Question: I am trying to add SQL Server database file using VS2008, but I got an error said this server version is not supported. Only servers up to Microsoft SQL Server 2005 are supported. I tried to delete the Microsoft SQL Server Data\SQLEXPRESS folder and reconnected it, but I still got the same error.
here is an error what i got. Does anyone know how to fix it?

Thank you so much,
Eva
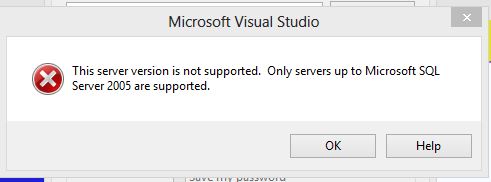
Answer: From the information in this link: <URL>.
It seems that you need VS2008 sp1 installed to work with SQL 2008.